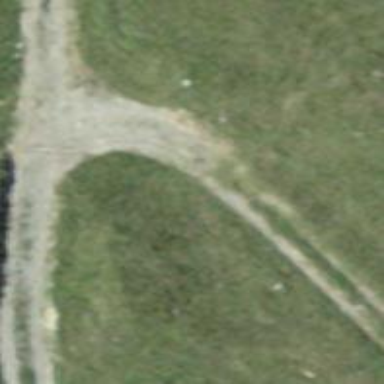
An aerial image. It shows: Track with grade 4 tracktype.